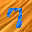
Label: 7